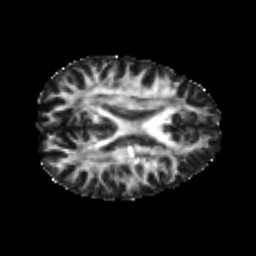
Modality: FA
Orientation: axial
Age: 22
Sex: male
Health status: healthy
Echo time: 0.074 s